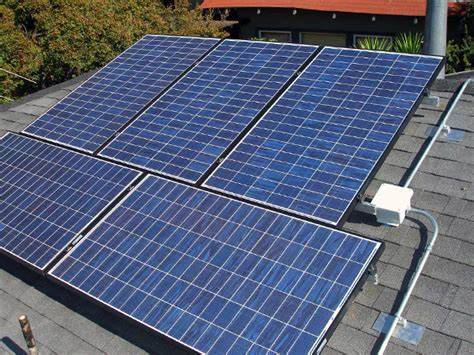
Label: Clean